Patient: sex F, age 57
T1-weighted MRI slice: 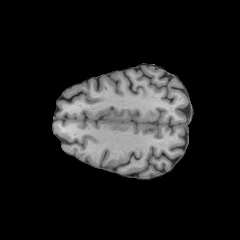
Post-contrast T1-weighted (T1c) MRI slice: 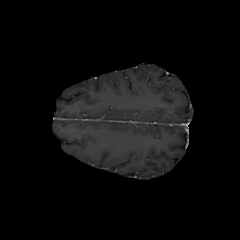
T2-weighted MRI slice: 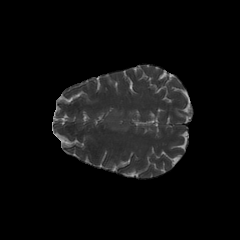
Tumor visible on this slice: no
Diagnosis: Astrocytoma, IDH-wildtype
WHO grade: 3